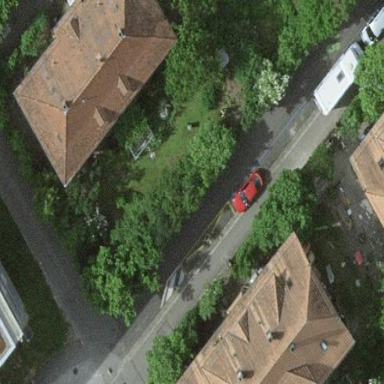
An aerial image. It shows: Hipped-roof building with apartments.